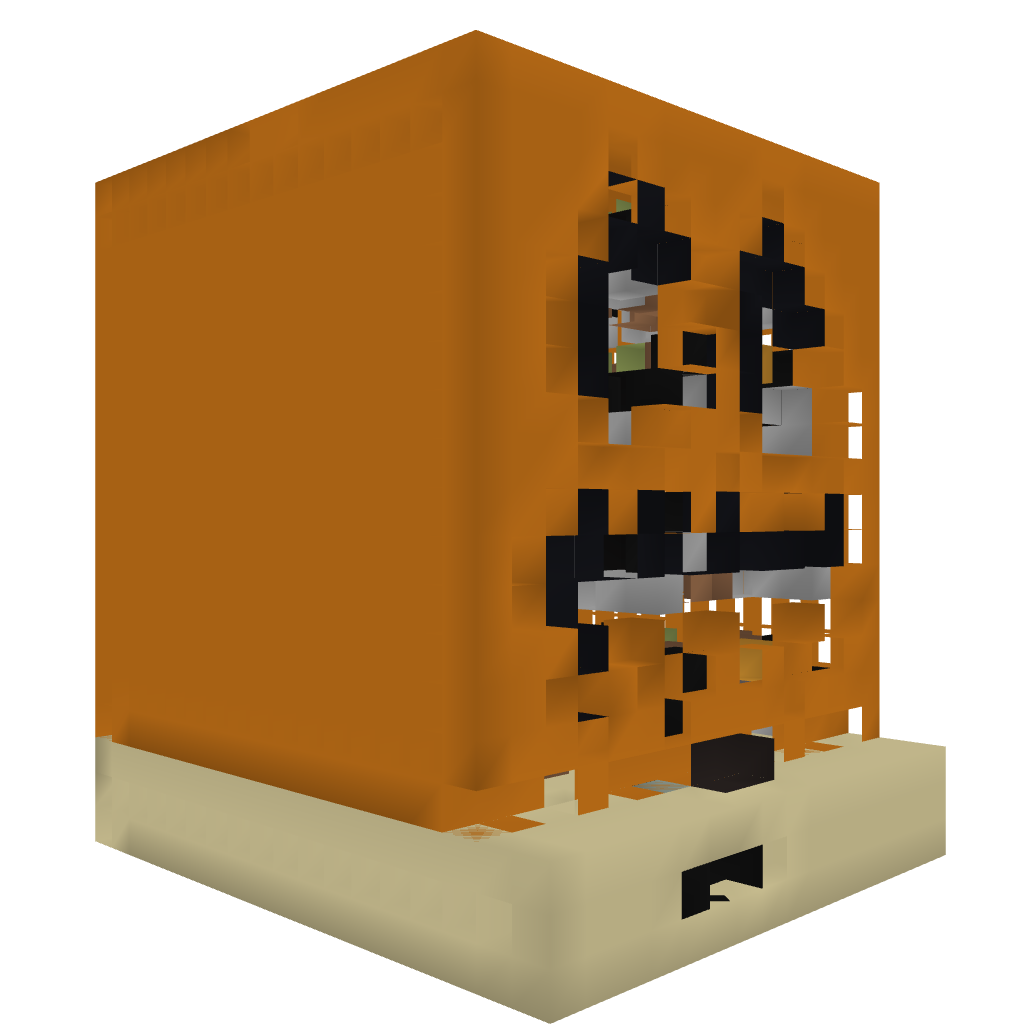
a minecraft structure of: Giant Pumpkin-Pumpkin Farm